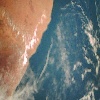
Label: water